Field crop: maize
Growth stage: 2
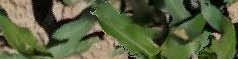
Species: maize